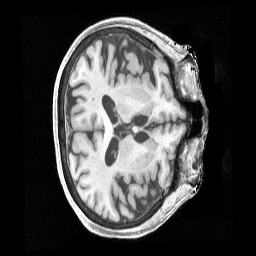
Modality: T1w
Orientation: axial
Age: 81
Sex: female
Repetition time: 2.4 s
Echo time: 0.00222 s